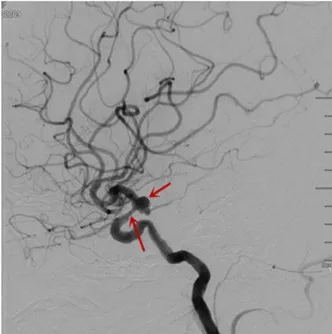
The imaging examinations before CIE. (C) The DSA revealed an aneurysm with size of 7.4mm*6.1mm in the right ICA-communicating segment, and mild stenosis in right ICA-ophtalmic segment.
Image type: radiology (x_ray)